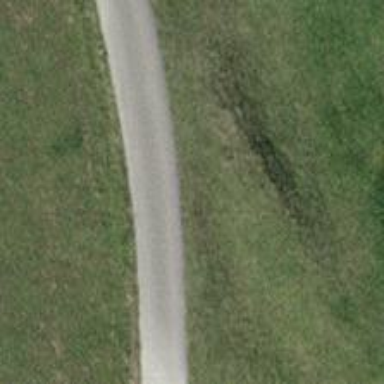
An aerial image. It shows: Agricultural track with asphalt surface. The track is of grade 1 quality. Suitable for agricultural vehicles.